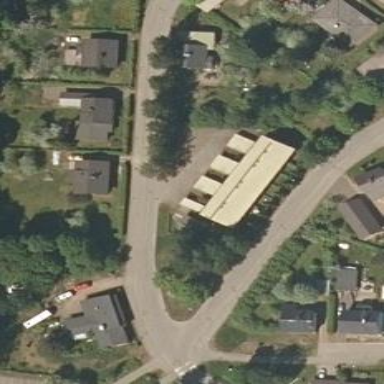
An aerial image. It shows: Terrace building with gabled roof.